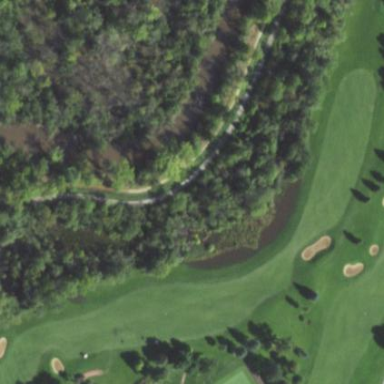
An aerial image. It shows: Well-maintained grassy golf fairway for the sport of golf.